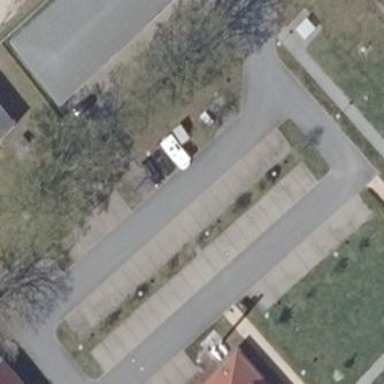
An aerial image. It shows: Parking area with surface.